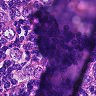
Metastatic tissue present: yes